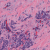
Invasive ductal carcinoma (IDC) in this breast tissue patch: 1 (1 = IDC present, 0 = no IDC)